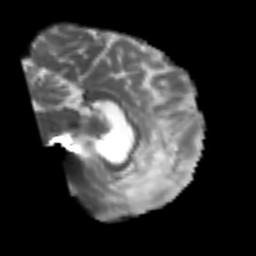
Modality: T2w
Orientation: sagittal
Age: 56
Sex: male
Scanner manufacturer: siemens
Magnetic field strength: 3 T
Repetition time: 4.999 s
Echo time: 0.07946 s